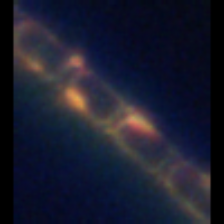
Taxon: Skeletonema
Group: Diatoms